Question: I know how to do this in code, but I am desperately trying to get this to work via the interface builder.
I have a UIView's, and then 2 UIView's below it.
I have the top UIView and the Bottom UIView set with rigid constraints.
I want the middle UIView to resize based on the space between them. If you look at the image below you can see the white space. I would like to know what constraint(s) I could use so that the dark blue bar bases its height on the space between the upper and lower UIViews.
How can I get the dark blue bar to have its height be the negative space between 2 views.

Thanks!
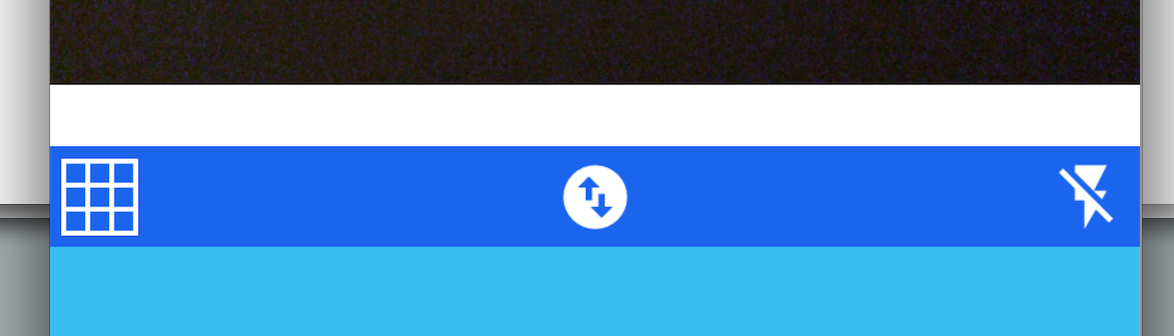
Answer: The dark blue bar should have the following constraints:
- - - -